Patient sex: F
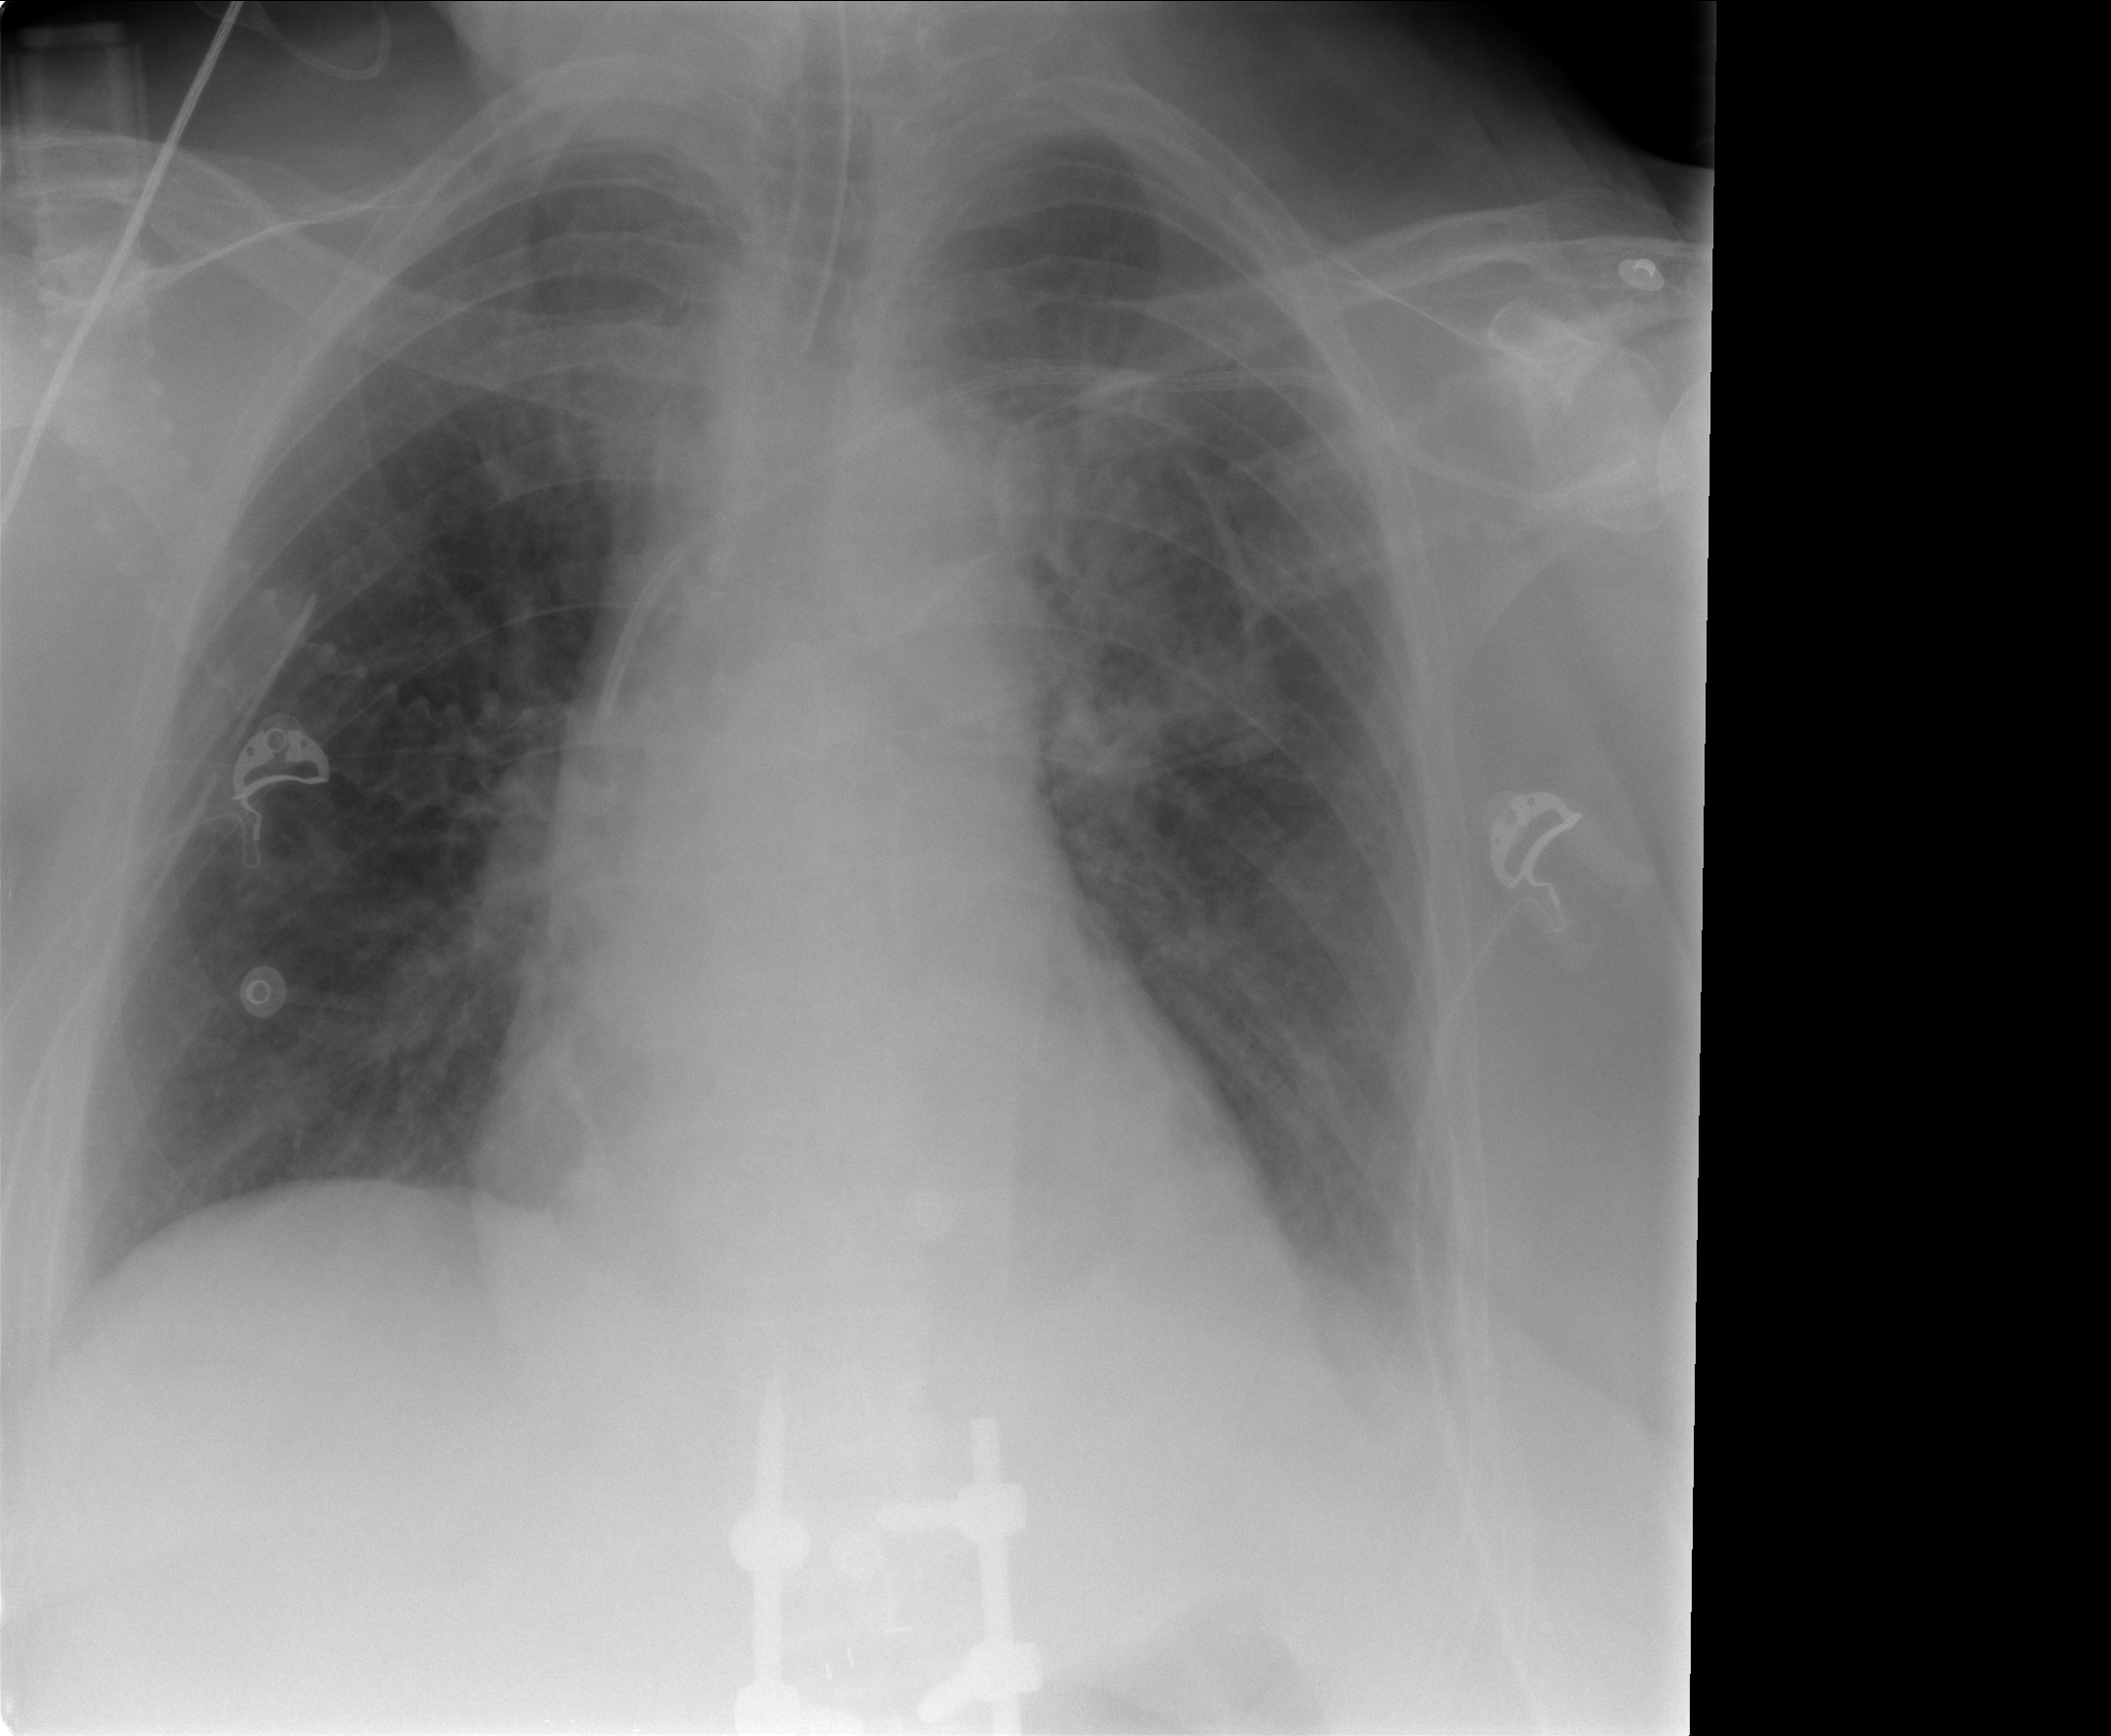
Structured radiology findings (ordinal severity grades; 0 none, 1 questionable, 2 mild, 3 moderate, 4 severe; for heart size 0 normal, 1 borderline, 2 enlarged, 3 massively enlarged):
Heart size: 2
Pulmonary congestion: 2
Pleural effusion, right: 0
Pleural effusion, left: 2
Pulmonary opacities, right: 0
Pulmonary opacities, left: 0
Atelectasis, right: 0
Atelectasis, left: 2